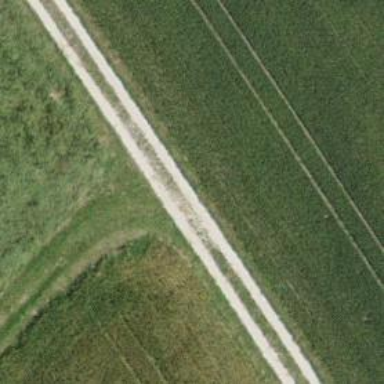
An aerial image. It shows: Compacted track with grade2 surface.